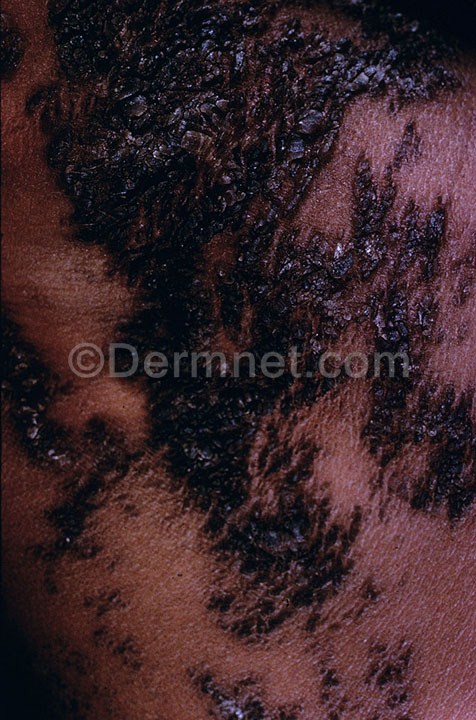
Disease: Atopic Dermatitis Photos